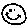
Label: smiley face